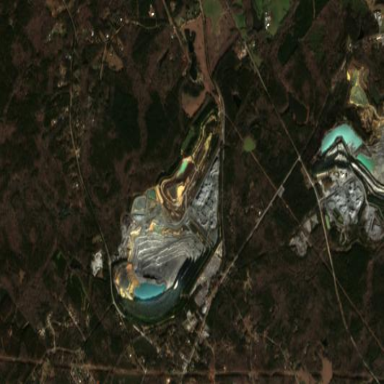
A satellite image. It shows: Quarry that is source of aggregate.